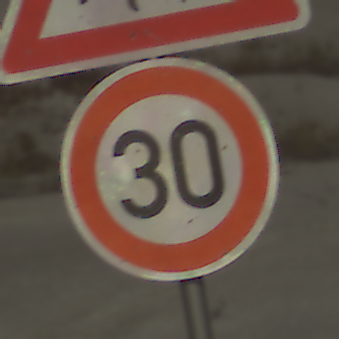
Verkehrszeichen: Geschwindigkeit30
Zusatzzeichen oben: KinderLinks
Umgebung: Outdoor, Beach
Tageszeit: MorningAfternoon
Wetter: PartlyCloudy
Licht: Natural
Jahreszeit: NotSpecified
Kontrast: HighContrast